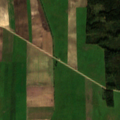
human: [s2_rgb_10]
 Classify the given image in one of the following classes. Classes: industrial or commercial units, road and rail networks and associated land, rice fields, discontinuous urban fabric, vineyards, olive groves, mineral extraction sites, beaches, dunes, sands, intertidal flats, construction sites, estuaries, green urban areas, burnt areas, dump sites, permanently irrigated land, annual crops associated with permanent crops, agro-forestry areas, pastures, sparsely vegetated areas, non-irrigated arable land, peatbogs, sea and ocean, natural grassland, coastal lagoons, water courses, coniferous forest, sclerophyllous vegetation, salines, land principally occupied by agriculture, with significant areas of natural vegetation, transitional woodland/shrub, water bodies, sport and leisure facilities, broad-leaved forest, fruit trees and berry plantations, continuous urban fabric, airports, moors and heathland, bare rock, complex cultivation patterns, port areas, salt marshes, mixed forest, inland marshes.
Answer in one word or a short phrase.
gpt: non-irrigated arable land, coniferous forest, transitional woodland/shrub